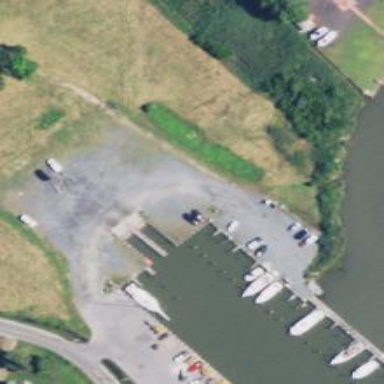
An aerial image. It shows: Slipway for leisure land vehicles on service road.